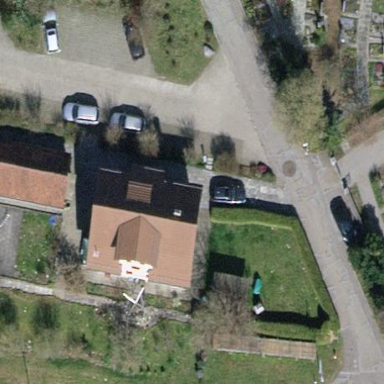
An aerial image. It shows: Building with tile roof.